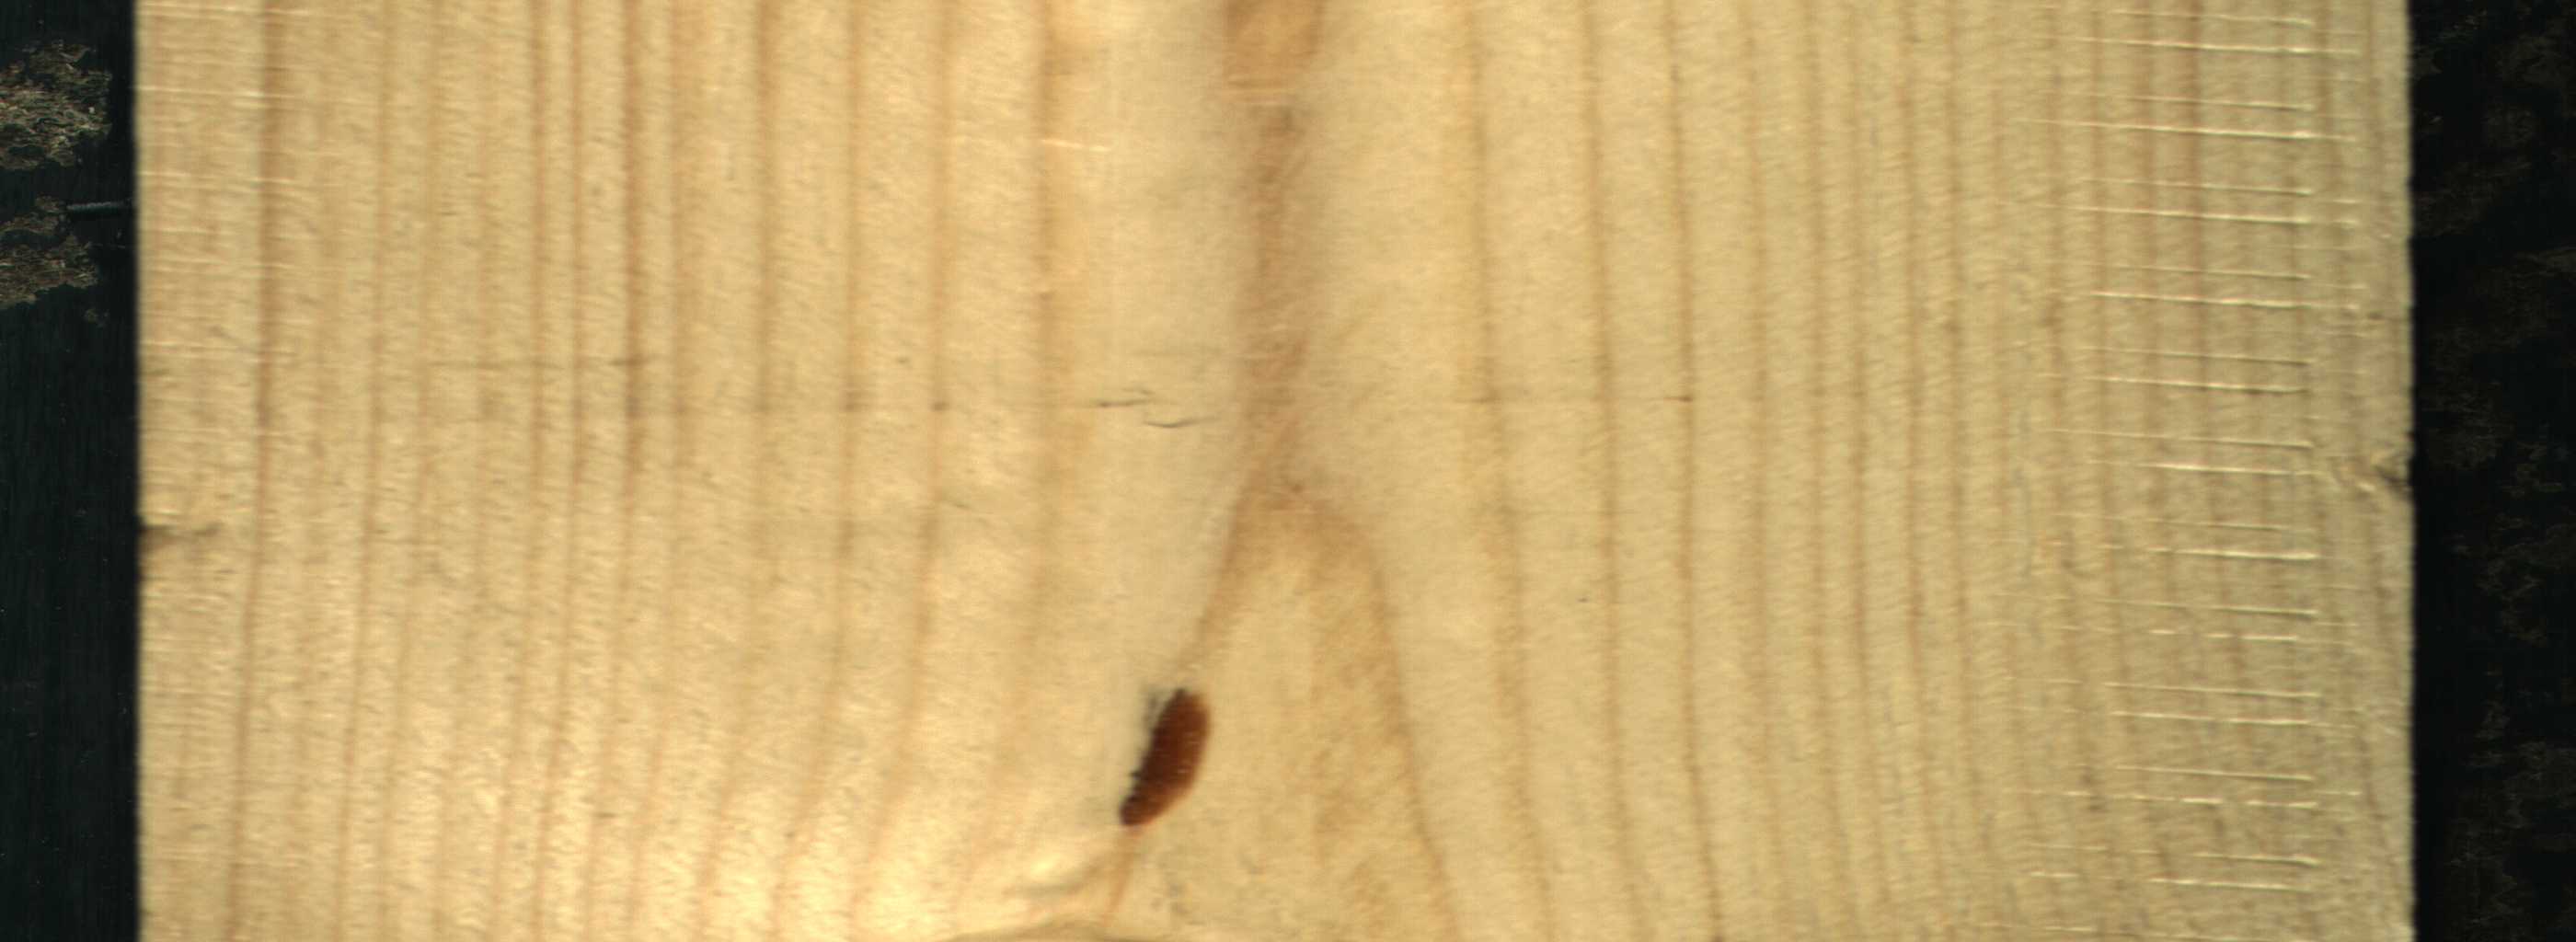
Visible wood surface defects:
resin